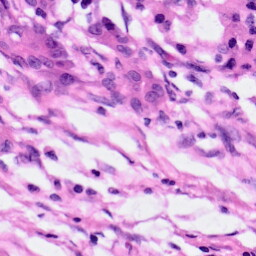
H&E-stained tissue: Pancreatic